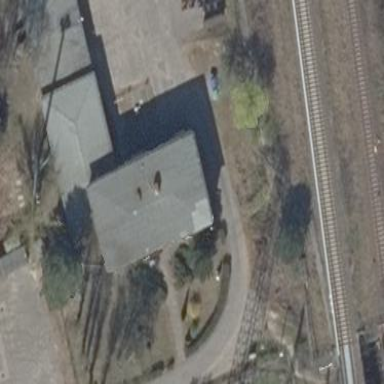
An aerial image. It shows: Building related to the railway.